Question: What is the value of the measurement in the image?
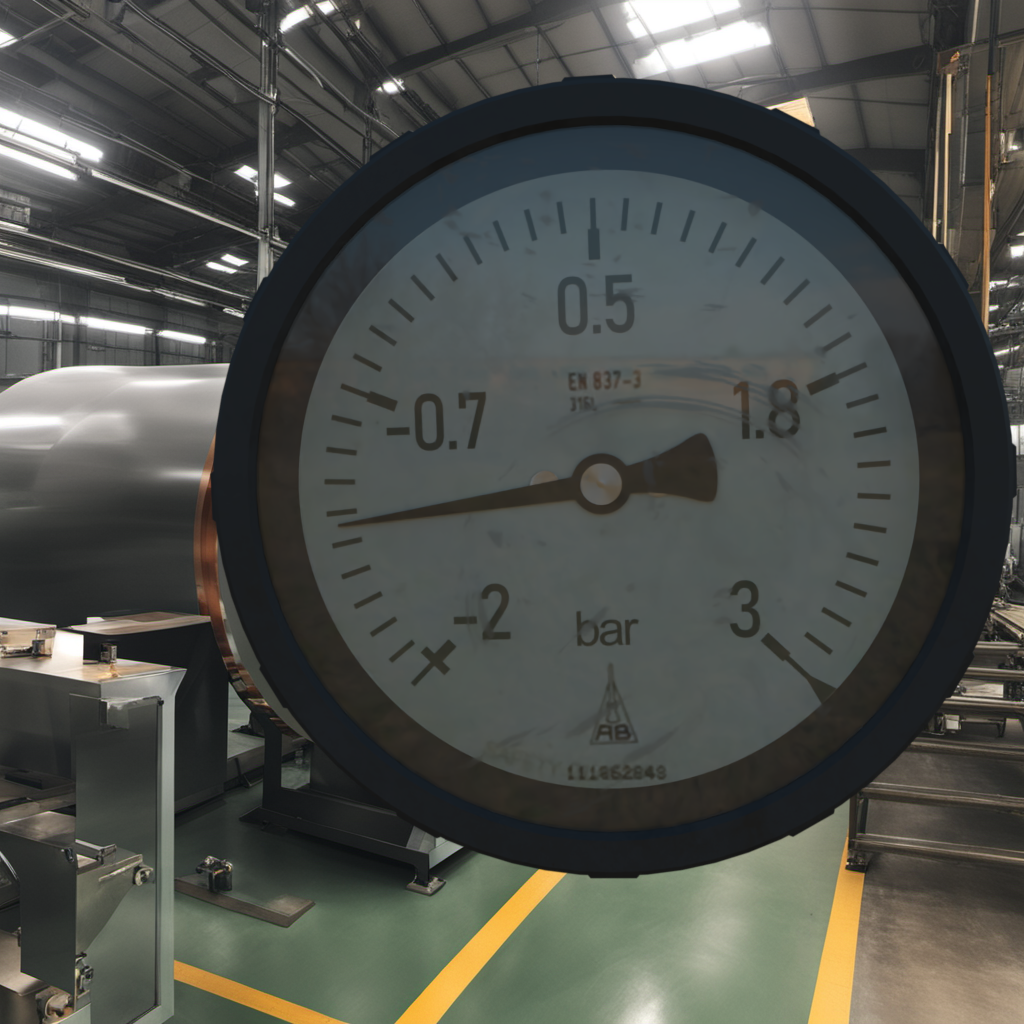
Answer: The result is -1.35
Question: What is the reading range of the measurement in the image?
Answer: The range is from -2 to 3
Question: What is the minimum and maximum reading range of this measurement?
Answer: The minimum value is -2 and the maximum value is 3